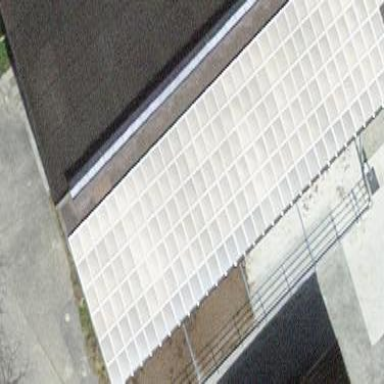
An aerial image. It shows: Solar power generator utilizing photovoltaic technology with solar photovoltaic panels.